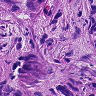
Metastatic tissue present: yes